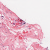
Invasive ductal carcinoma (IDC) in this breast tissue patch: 0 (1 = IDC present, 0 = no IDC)